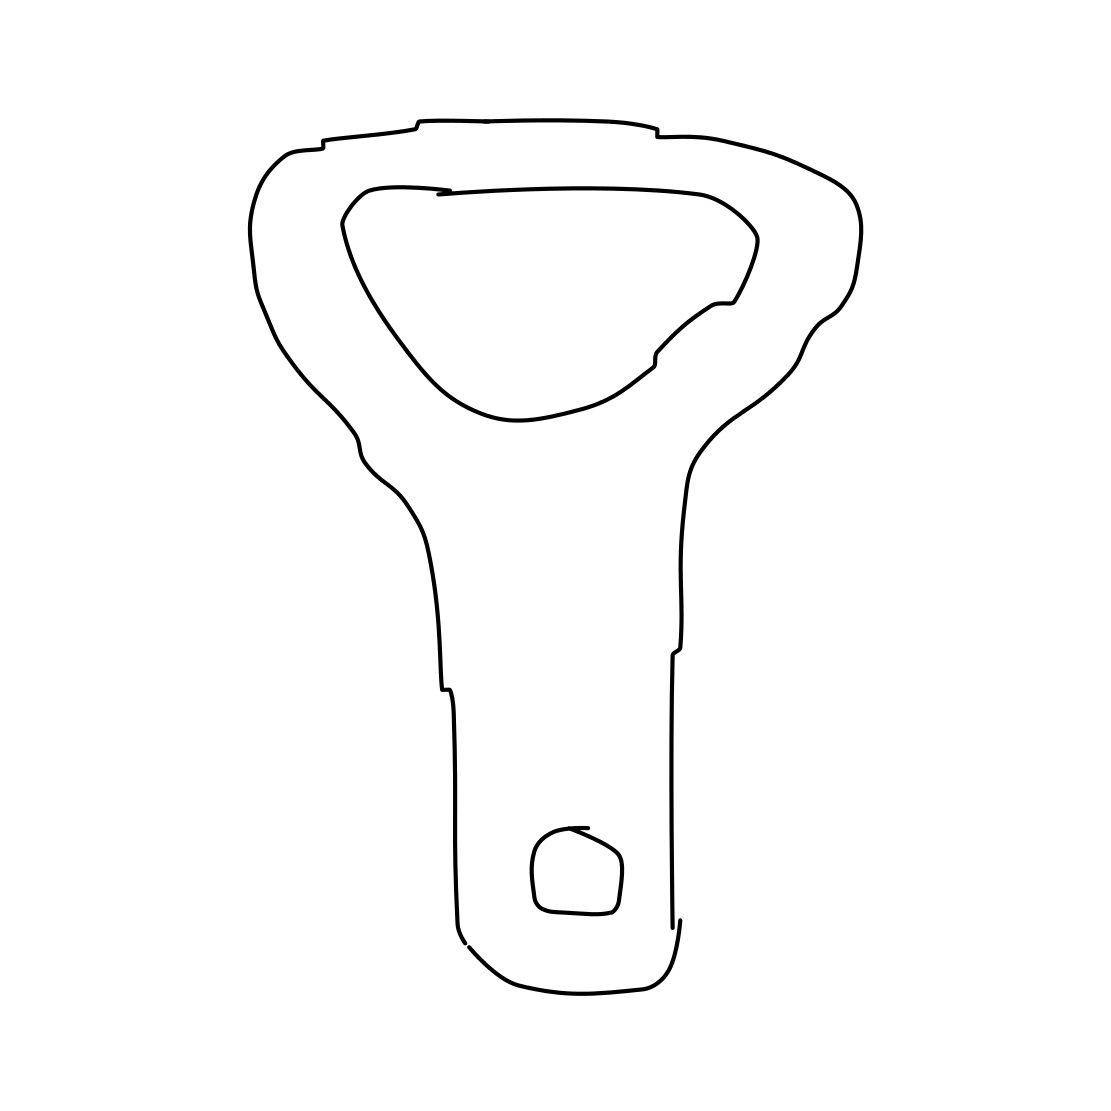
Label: bottle opener